Question: I'm trying to find out how to get the attributes of some selected text in JTextPane.
I found that the best solution is to do it with getInputAttributes() and CaretListener, but I have some issues with this implementation.
Here's my solution showing the attributes of the text on the last position of the caret, but not on the actual position of the caret. What am I doing wrong? Please.

Here is my SSCCE:
'''
public class Testovani{
static JTextPane pane;
static JLabel label;
public static void main(String[] args) throws BadLocationException {
JFrame frame = new JFrame();
frame.setSize(350, 300);
frame.setDefaultCloseOperation(JFrame.EXIT_ON_CLOSE);
frame.setLayout(new BorderLayout());
pane = new JTextPane();
label = new JLabel();
pane.addCaretListener(new SelectionListener());
MutableAttributeSet attrs = new SimpleAttributeSet();
StyleConstants.setBold(attrs, true);
pane.getDocument().insertString(0, "
", null);
pane.getDocument().insertString(0, "This is first row non bold", null);
pane.getDocument().insertString(0, "
", null);
pane.getDocument().insertString(0, "This is second row bold", attrs);
pane.getDocument().insertString(0, "
", null);
pane.getDocument().insertString(0, "This is third row bold", attrs);
pane.getDocument().insertString(0, "
", null);
frame.add(pane);
frame.add(label, BorderLayout.SOUTH);
frame.setVisible(true);
}
private static class SelectionListener implements CaretListener{
@Override
public void caretUpdate(CaretEvent e) {
AttributeSet attrs =((StyledEditorKit)pane.getEditorKit()).getInputAttributes();
label.setText("Is bold: " + String.valueOf(StyleConstants.isBold(attrs)));
}
}}
'''
And I have two bonus questions. Is this approach functional for selection or just for the position of caret? And what returns, if there is a selection of text where one part is bold and second part is not?
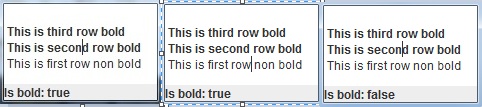
Answer: Actually attributes of selection is complicated question and need your understanding of business requirements.
Suppose a fragment of text is selected and you need the selection font size. But
the fragment has 3 different pieces of text with 3 different sizes.
Selection start position is placed in the mid of 10pt text, then piece of text with 12pt size and selection ends in the mid of 14pt size fragment.
What size do you expect? 10, 12, 14 or (multiple)?
The simplest approach is to use inputAttributes.
By default the attributes are copied from caret position but of course you can add a caret listener and on each update check and fill the input attributes as you need according to your business logic (processing the multiple text fragments with different attributes).
UPDATE:
Try to wrap the 'AttributeSet attrs =((StyledEditorKit)pane.getEditorKit()).getInputAttributes();' in SwingUtilities.invokeLater() call